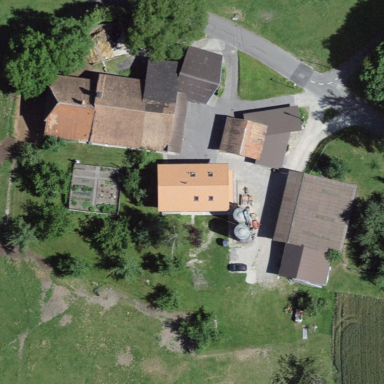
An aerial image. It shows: Farmyard area.